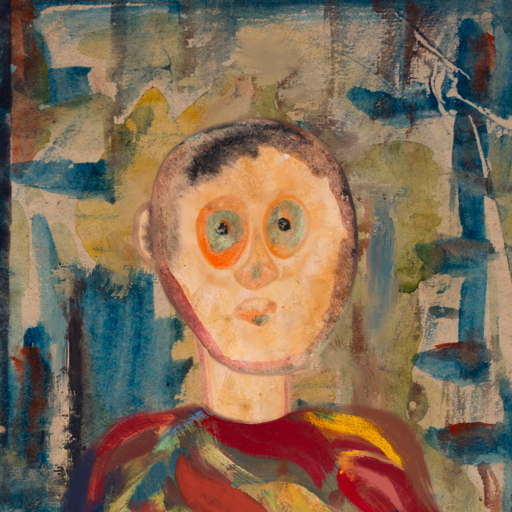
Background: Orphan, Head And Neck Front: Childish, Face Front: Childish, Bust: Mother_And_Son_Son, Hair Front: Blank, Head Accessory: Blank, Second Necklace: Blank, Necklace: Blank, Baby: Blank